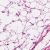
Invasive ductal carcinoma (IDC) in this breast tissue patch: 0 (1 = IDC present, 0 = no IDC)